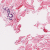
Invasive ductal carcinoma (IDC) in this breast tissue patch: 0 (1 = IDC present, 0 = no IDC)